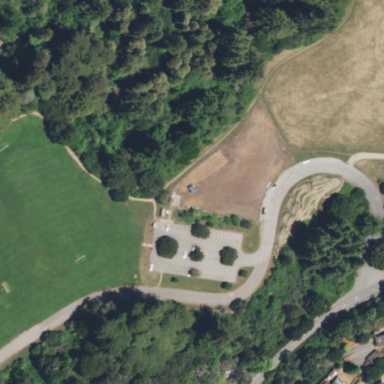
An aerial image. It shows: Fenced dog park for leisure activities on land.